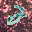
Label: 2